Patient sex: M
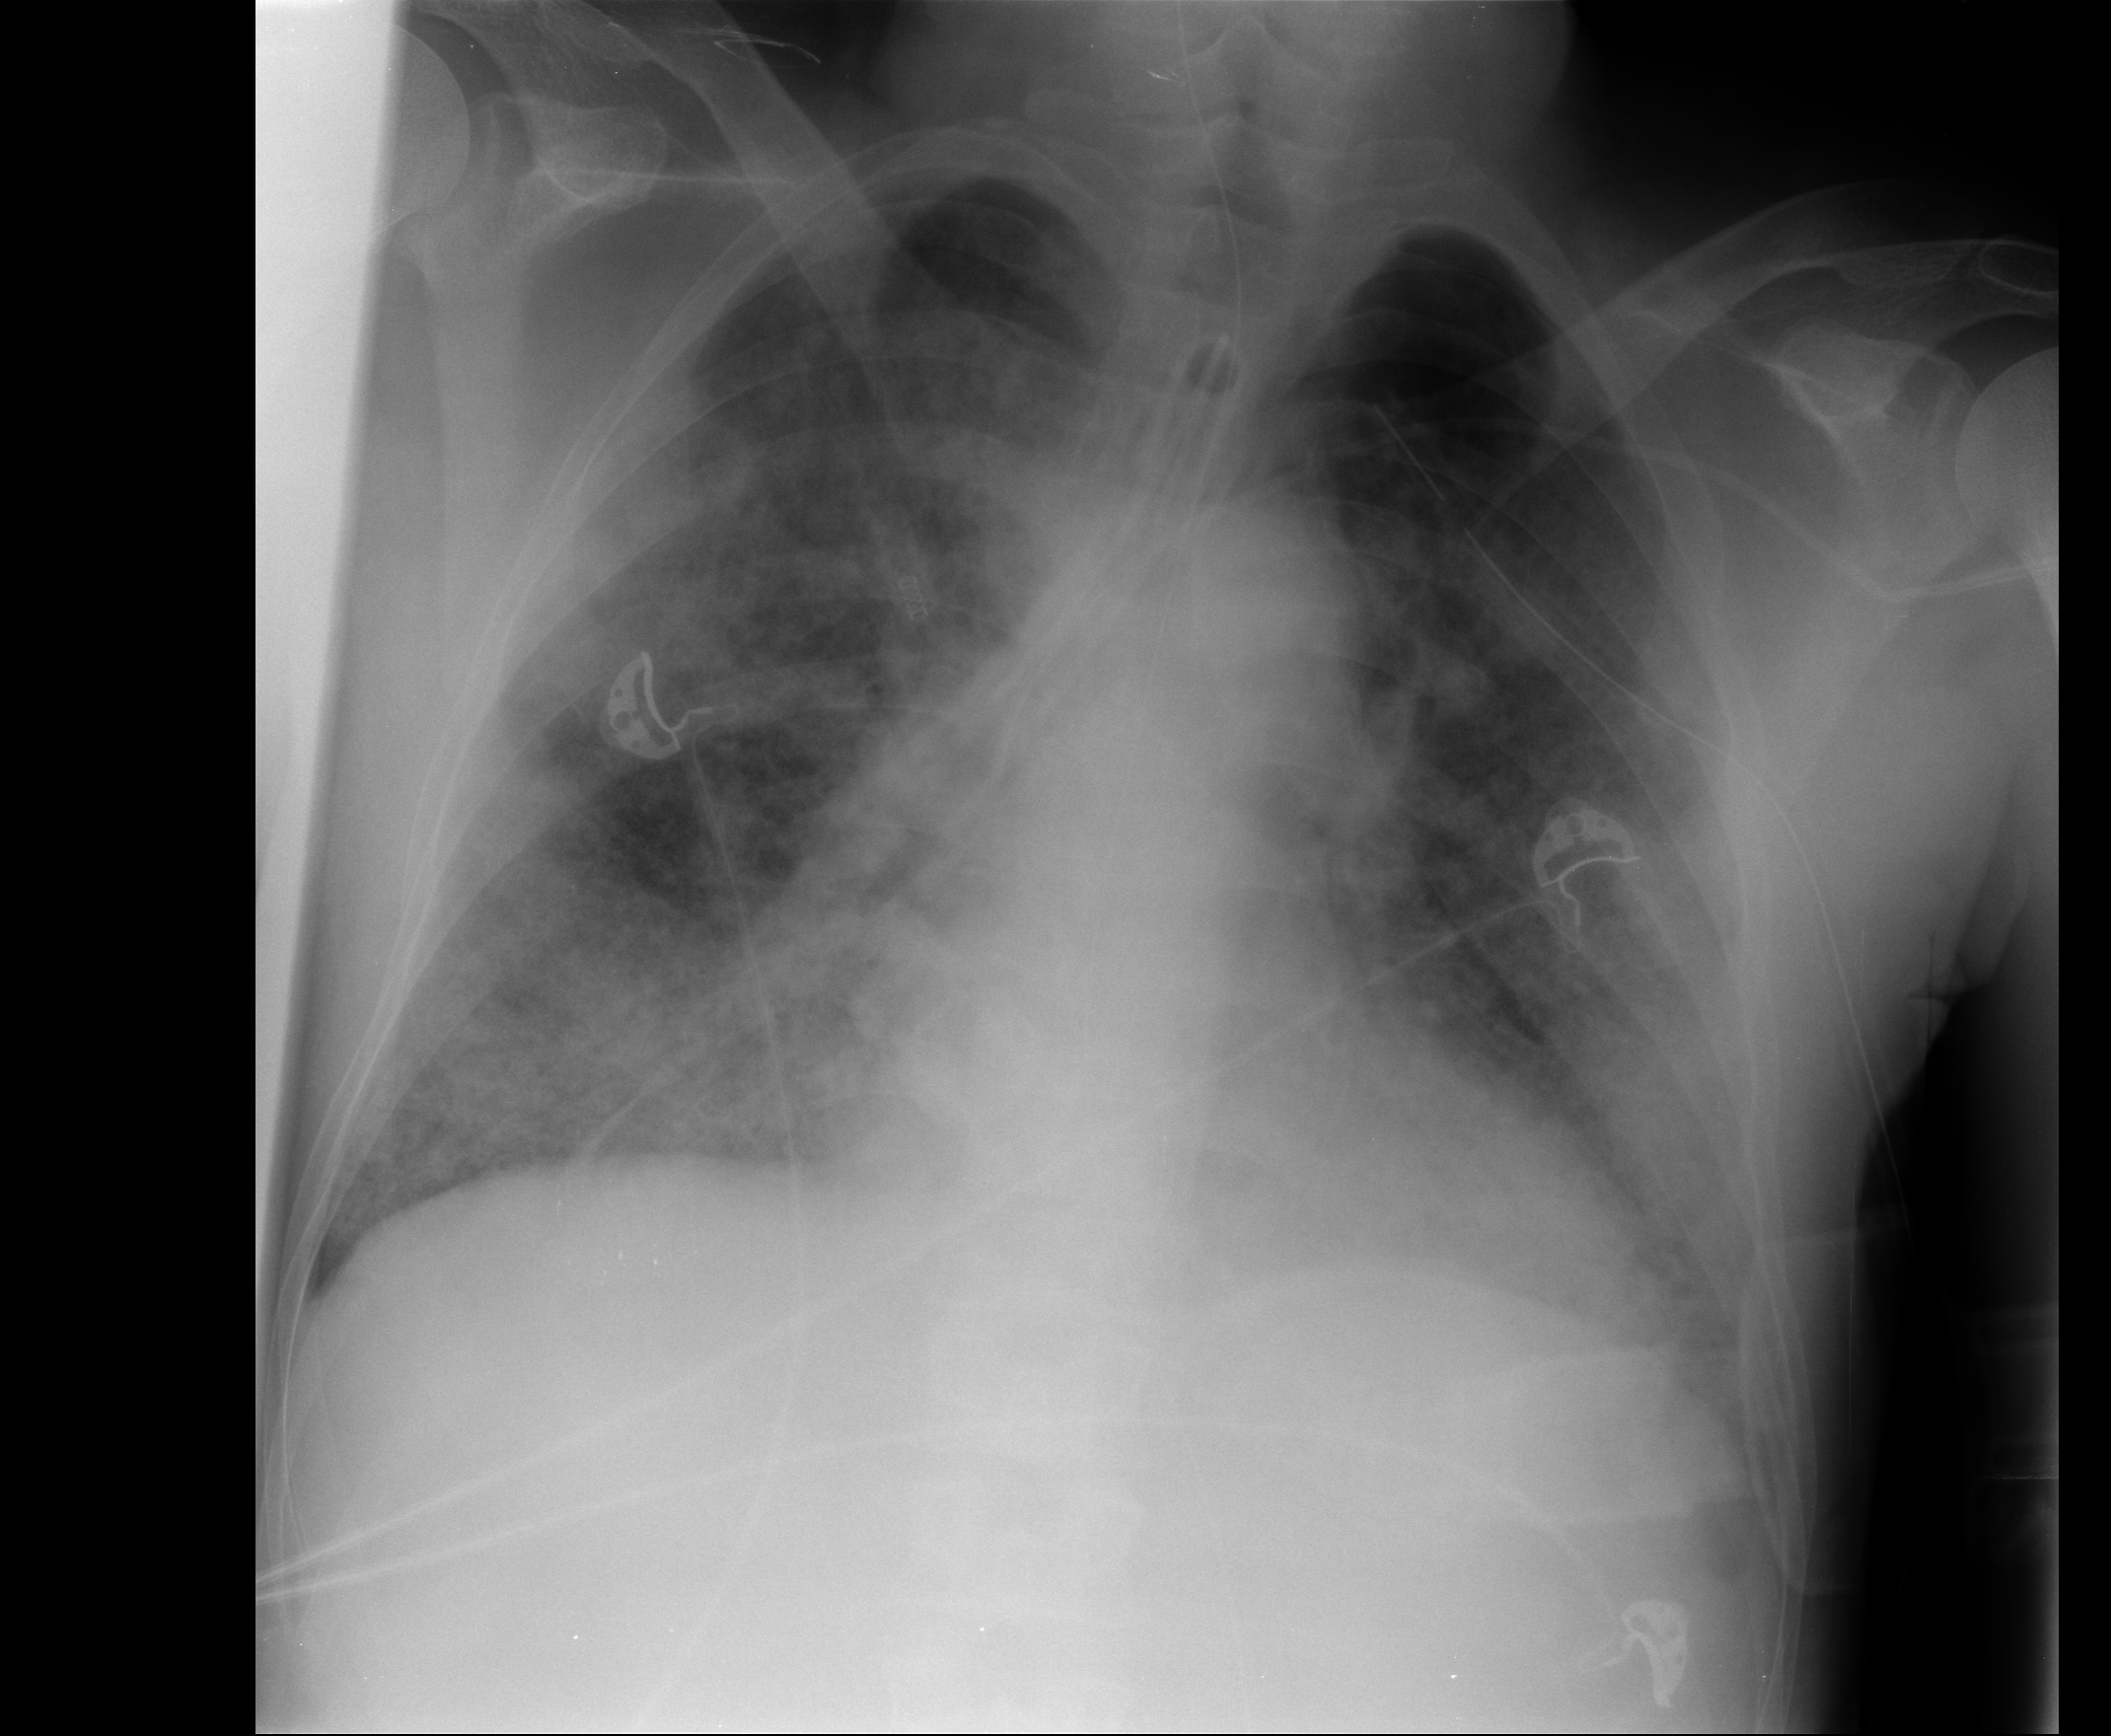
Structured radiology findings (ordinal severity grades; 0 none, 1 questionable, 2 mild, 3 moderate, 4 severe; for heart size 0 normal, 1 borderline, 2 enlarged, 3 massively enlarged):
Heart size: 0
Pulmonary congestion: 3
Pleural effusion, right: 0
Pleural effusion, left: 1
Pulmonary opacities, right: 3
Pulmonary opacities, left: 3
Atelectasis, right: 0
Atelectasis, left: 0